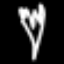
Label: fork